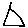
Label: triangle